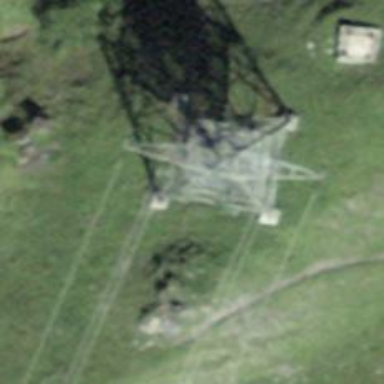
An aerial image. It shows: Crossing power tower.